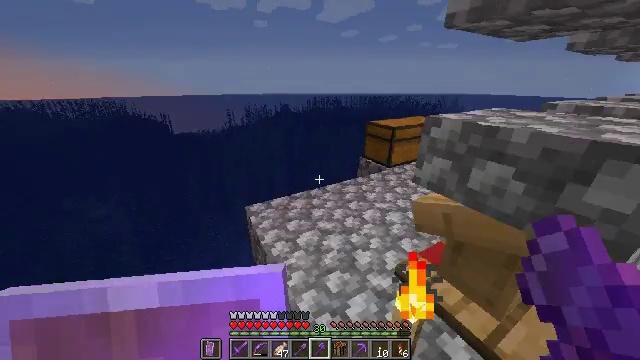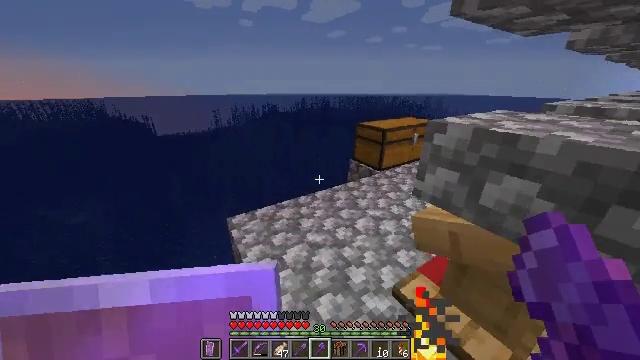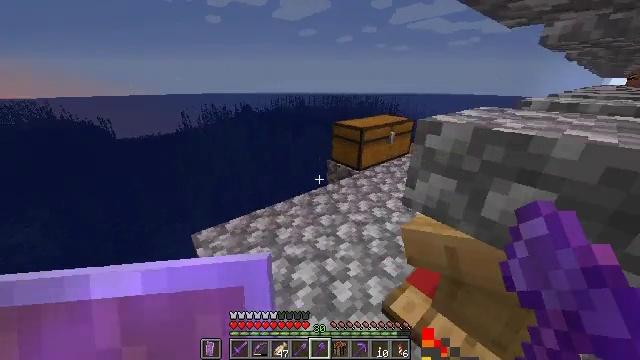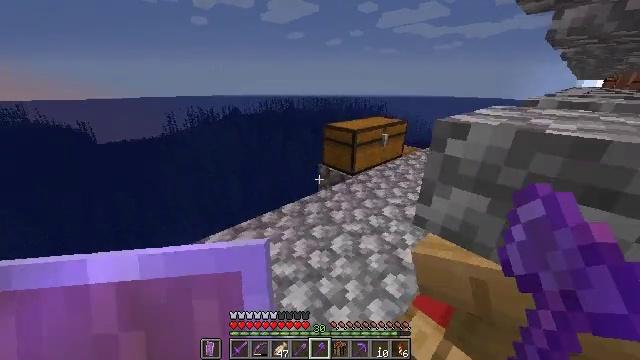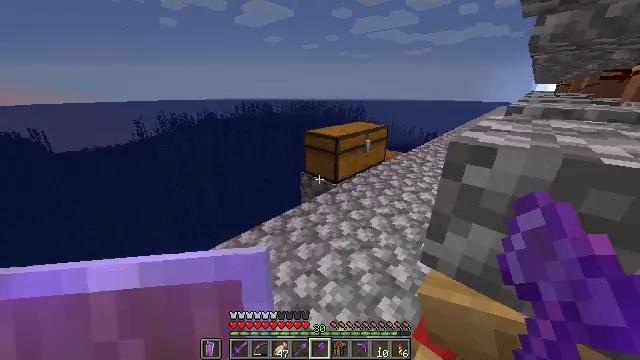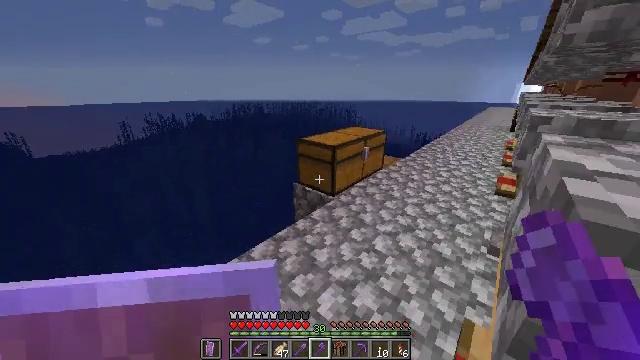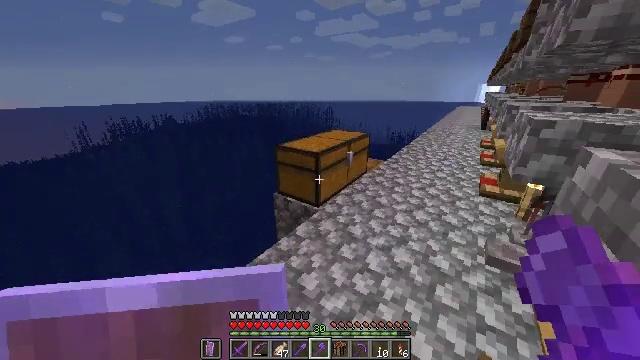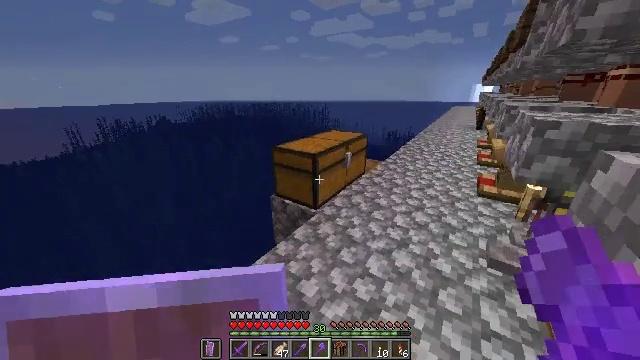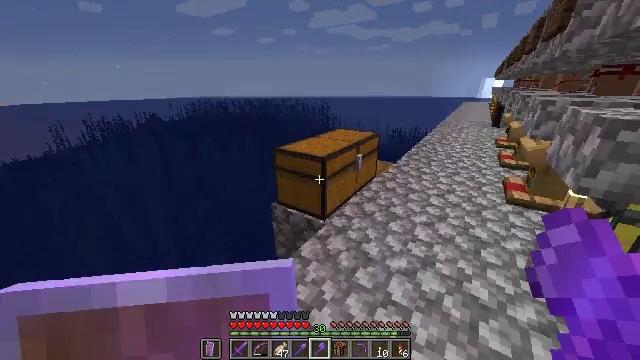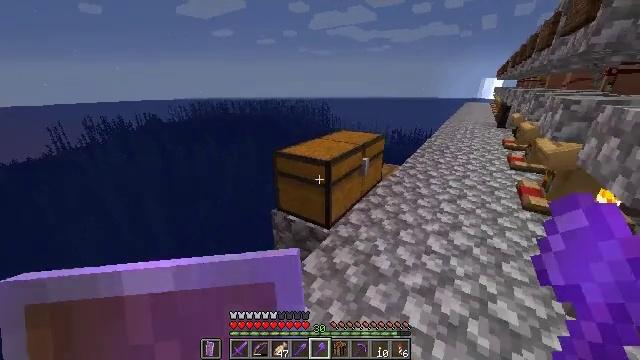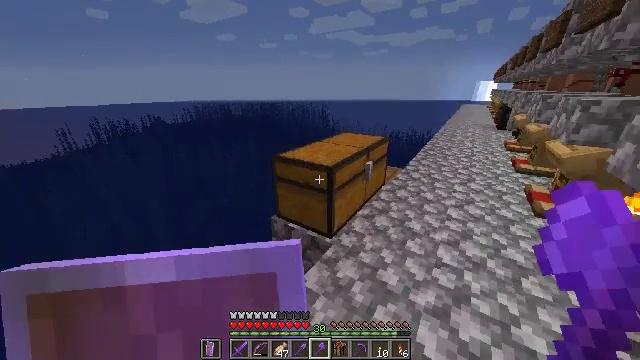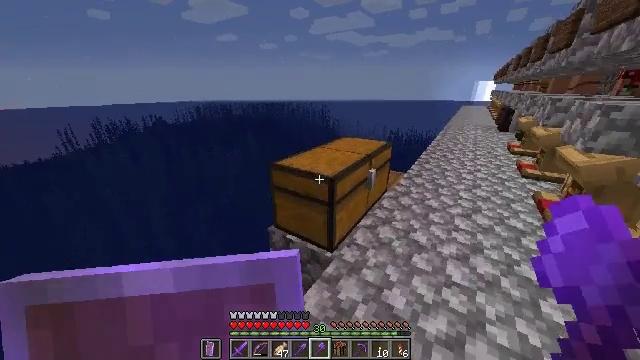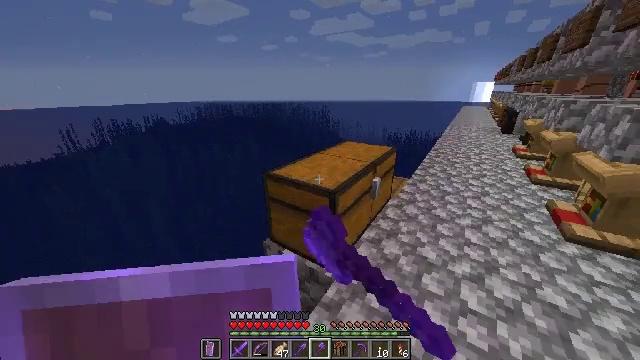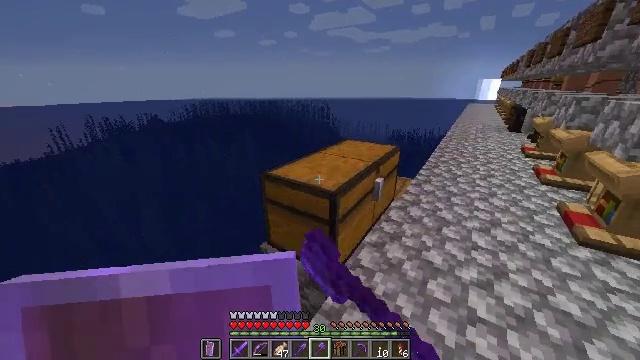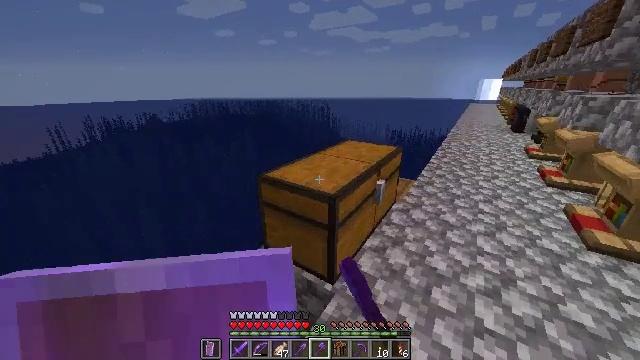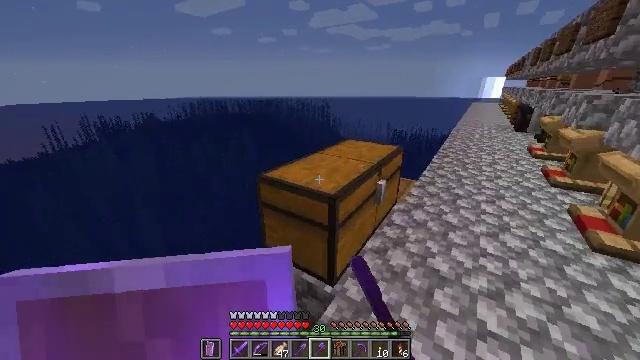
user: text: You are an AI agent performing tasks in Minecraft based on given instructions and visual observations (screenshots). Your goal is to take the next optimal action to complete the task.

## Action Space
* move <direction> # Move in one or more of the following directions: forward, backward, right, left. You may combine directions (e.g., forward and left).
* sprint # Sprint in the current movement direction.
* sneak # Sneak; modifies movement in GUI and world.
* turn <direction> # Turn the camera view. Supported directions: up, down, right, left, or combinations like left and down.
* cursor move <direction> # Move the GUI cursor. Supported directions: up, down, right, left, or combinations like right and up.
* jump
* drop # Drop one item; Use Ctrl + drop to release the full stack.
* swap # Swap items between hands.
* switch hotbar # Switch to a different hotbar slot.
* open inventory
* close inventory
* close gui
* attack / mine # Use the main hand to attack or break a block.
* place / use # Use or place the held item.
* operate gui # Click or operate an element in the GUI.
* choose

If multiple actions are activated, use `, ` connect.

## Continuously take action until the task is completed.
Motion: motion action
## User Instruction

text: Remove the sticky piston from its position.
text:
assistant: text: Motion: move forward, sprint, turn right
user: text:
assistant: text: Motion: move forward, sprint, turn right
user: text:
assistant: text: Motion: move forward, sprint, turn right
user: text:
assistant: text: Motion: move forward, sprint, turn right and up
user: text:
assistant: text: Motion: move forward, sprint, turn right
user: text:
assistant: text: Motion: move forward, sprint, turn right
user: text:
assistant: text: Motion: move forward, sprint, turn right
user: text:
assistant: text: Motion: move forward, sprint
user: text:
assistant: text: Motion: move forward, sprint
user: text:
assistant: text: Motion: move forward, sprint
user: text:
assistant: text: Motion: move forward, sprint, use / place
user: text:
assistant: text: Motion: sprint, use / place
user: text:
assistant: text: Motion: use / place
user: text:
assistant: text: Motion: use / place
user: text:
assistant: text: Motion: no_op
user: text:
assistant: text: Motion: no_op
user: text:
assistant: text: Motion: no_op
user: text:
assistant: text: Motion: no_op
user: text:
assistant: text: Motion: no_op
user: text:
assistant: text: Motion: no_op
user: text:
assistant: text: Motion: no_op
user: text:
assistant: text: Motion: no_op
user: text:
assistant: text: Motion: no_op
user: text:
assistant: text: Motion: no_op
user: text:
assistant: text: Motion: no_op
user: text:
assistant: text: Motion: no_op
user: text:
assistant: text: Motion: turn right and down
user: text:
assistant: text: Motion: turn right and down
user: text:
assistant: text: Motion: no_op
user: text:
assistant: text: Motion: no_op